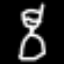
Label: hourglass